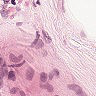
Metastatic tissue present: no